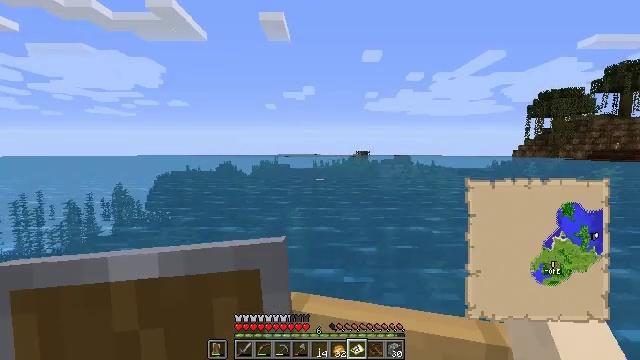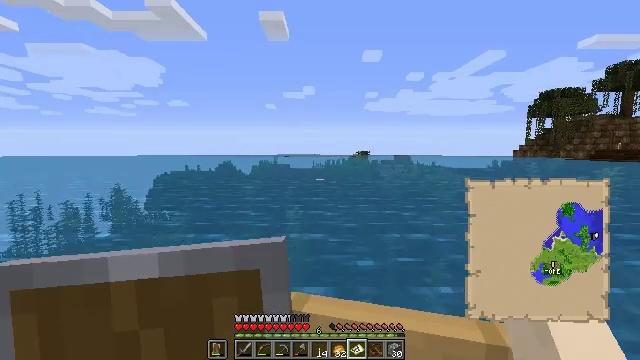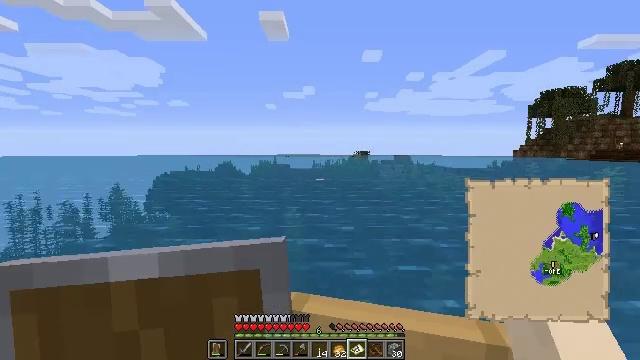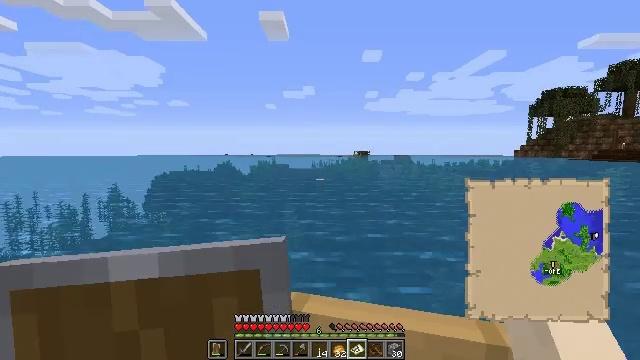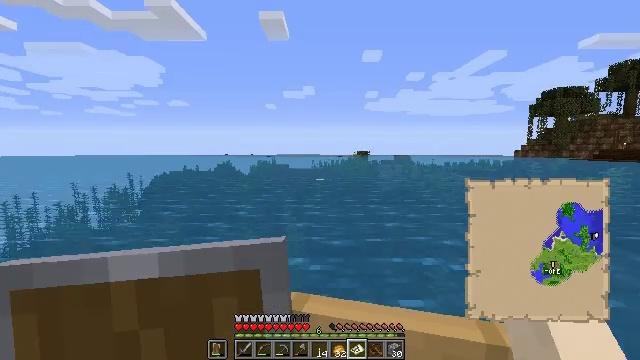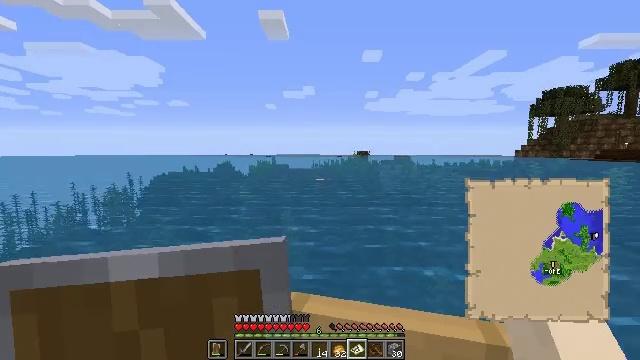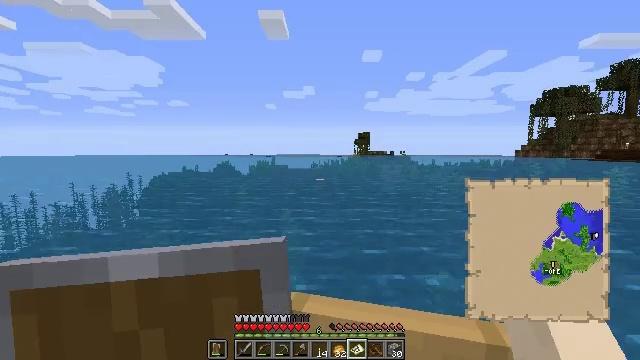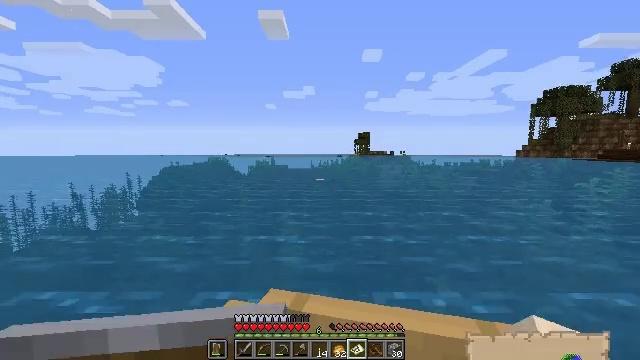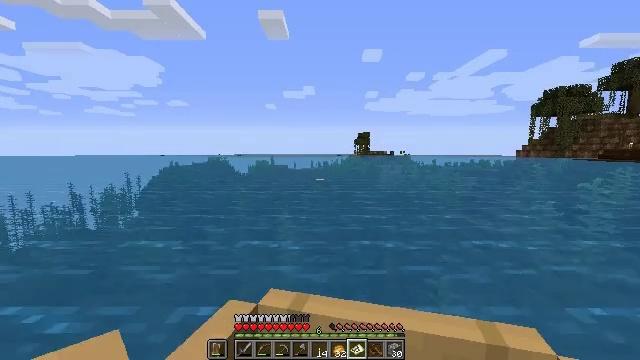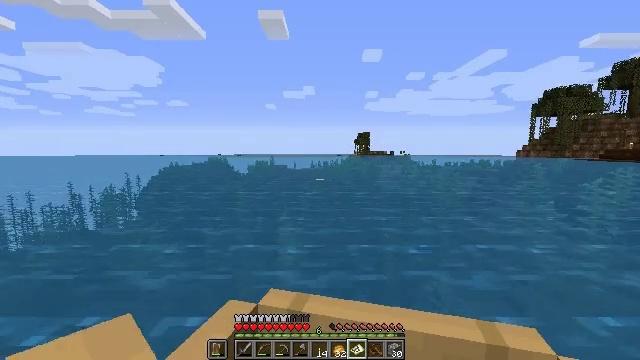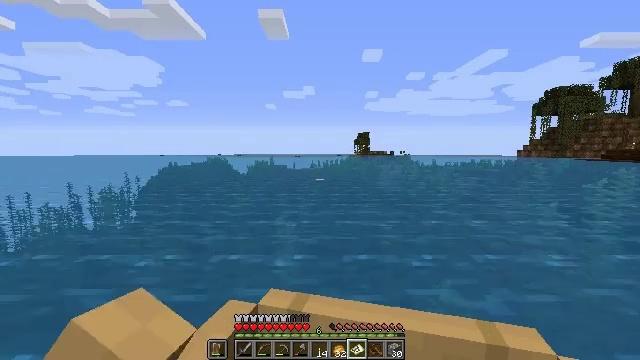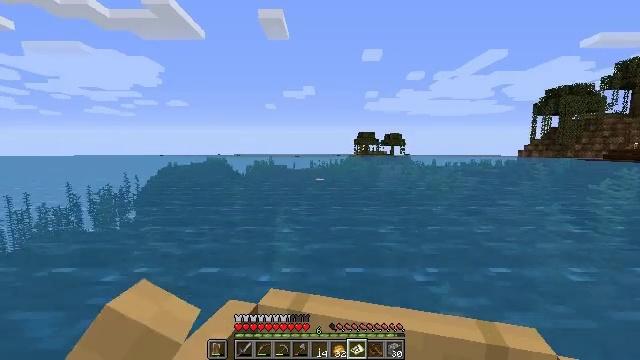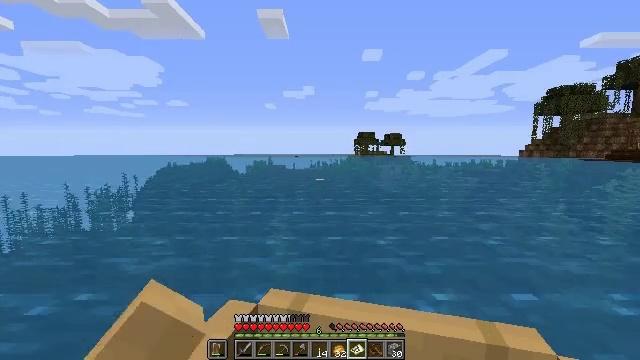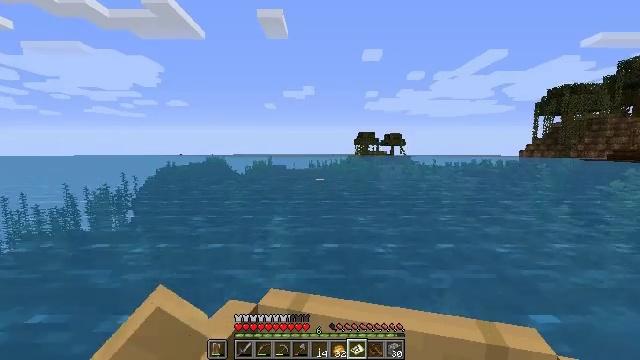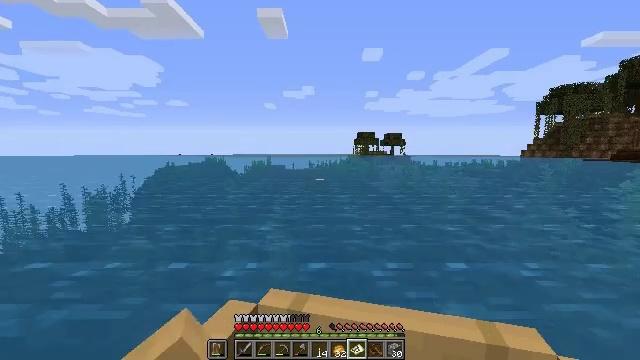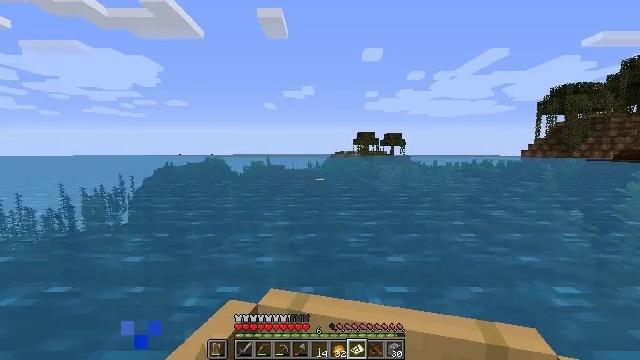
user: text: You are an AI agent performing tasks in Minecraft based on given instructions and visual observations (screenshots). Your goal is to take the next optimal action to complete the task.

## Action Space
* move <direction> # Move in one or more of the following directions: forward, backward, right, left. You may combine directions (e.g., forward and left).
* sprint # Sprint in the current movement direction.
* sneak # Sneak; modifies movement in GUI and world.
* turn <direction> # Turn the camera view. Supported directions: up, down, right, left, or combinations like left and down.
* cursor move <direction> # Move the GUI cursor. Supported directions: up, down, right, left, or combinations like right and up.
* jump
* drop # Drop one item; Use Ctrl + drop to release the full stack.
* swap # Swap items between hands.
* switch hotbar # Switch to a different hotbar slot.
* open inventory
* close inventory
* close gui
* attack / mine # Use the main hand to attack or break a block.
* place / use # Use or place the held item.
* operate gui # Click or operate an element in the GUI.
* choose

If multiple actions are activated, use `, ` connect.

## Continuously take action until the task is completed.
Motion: motion action
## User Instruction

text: Attack the ground to gather sand.
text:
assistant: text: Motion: no_op
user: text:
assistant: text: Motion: no_op
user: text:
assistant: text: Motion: no_op
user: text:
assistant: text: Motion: no_op
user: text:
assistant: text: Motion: no_op
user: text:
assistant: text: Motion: move forward
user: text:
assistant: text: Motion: move forward
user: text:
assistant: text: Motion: move forward
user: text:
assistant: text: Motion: move forward
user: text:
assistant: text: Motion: move forward
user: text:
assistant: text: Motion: move forward
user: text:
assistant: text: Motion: move forward
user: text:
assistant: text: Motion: move forward
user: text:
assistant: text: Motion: move forward
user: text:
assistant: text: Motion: move forward
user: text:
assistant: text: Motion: move forward
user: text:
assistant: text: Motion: move forward, turn down
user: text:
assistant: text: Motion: move forward, turn down
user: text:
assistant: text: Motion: move forward and move left
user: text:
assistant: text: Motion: move forward and move left
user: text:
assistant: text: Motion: move forward
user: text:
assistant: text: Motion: move forward
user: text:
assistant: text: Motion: move forward
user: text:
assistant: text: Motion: move forward
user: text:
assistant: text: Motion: move forward
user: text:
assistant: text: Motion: move forward
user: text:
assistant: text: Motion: move forward
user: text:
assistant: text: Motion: move forward
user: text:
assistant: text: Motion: move forward and move right
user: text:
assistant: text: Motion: move forward and move right